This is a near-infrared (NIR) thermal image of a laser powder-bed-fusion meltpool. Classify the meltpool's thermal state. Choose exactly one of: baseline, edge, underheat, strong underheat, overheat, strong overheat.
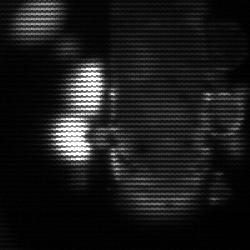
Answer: strong underheat